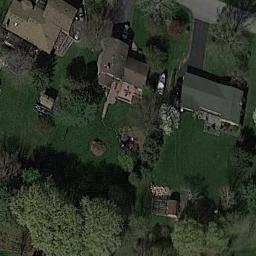
Label: residential